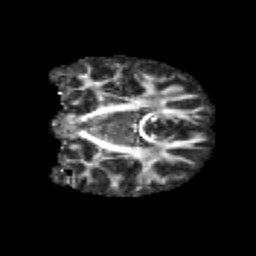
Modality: FA
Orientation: coronal
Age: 10
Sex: male
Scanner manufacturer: siemens
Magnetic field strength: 3 T
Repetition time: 3.8 s
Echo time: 0.07 s